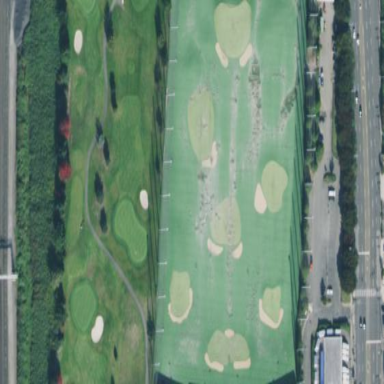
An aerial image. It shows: Golf course with driving range for leisure.